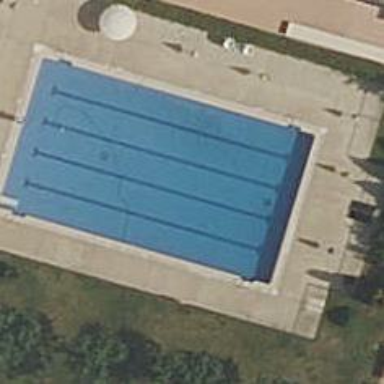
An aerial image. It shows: Outdoor swimming pool on leisure land.